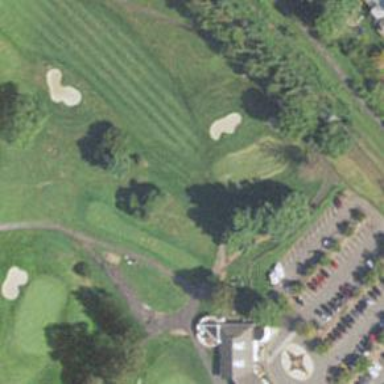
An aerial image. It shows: Path for both road and golf.